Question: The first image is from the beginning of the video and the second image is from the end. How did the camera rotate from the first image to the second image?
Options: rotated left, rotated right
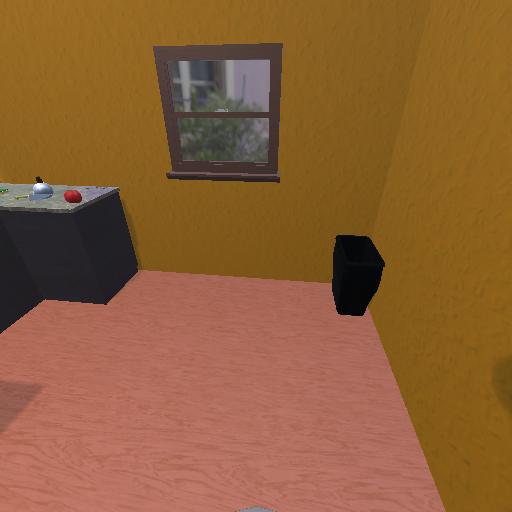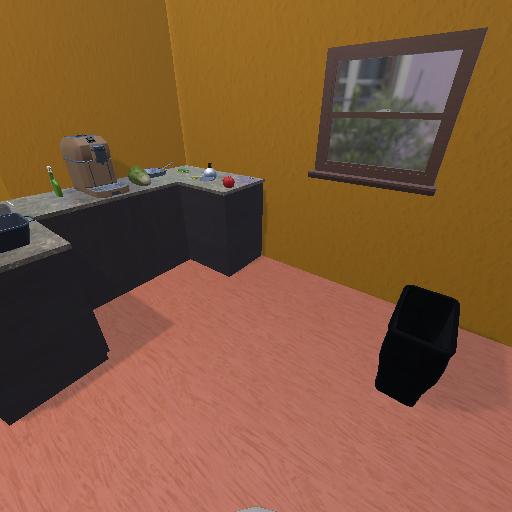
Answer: rotated left